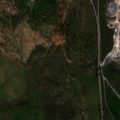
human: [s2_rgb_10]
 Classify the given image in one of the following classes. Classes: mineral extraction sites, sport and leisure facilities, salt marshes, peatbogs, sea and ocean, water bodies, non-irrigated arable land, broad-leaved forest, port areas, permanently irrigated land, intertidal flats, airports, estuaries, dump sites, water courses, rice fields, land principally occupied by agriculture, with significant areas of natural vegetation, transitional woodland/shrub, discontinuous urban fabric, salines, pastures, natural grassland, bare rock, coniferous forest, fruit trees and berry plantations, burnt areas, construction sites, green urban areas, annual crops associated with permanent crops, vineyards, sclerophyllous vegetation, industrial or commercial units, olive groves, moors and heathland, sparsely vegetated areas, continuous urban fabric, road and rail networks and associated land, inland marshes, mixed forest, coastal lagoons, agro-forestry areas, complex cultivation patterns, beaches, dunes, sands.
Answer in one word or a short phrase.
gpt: mineral extraction sites, non-irrigated arable land, agro-forestry areas